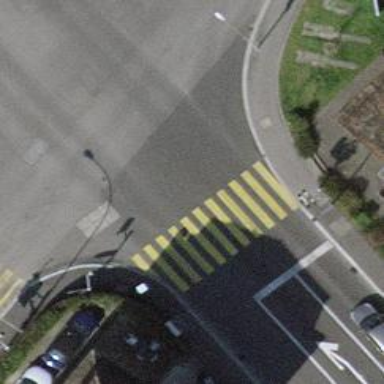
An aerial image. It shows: Asphalt footway with marked crossing.